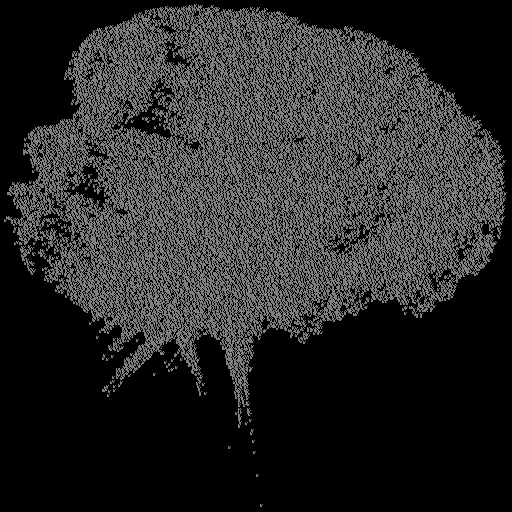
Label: broccoli